Interaction volume radius: 5 \u00c5
Interaction volume height: 40 \u00c5
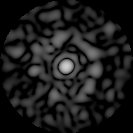
Disorder parameter: 0.8169